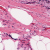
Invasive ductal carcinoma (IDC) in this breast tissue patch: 0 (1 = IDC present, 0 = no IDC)